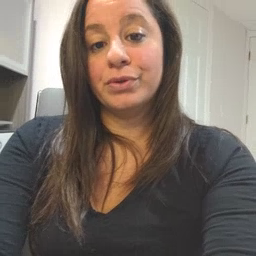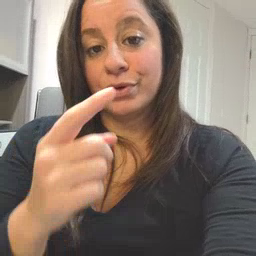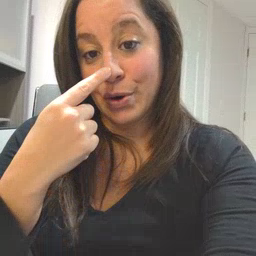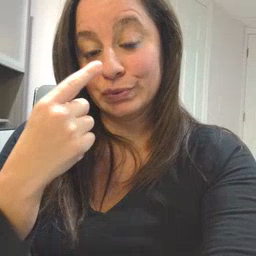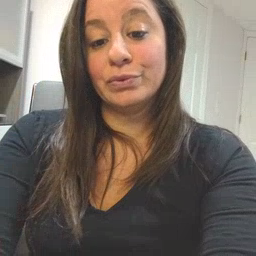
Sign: nose